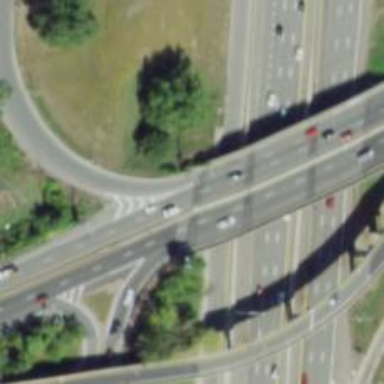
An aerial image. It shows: Bridge for trunk highway with expressway access.